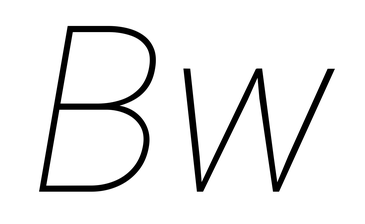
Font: Roboto-Italic_Thin_Italic